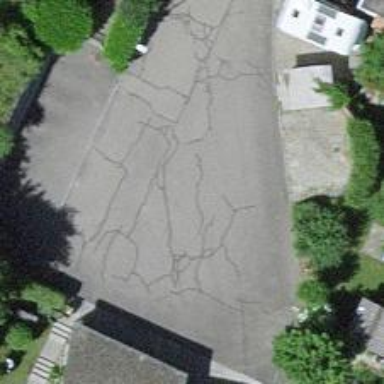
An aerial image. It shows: Turning circle on the road.